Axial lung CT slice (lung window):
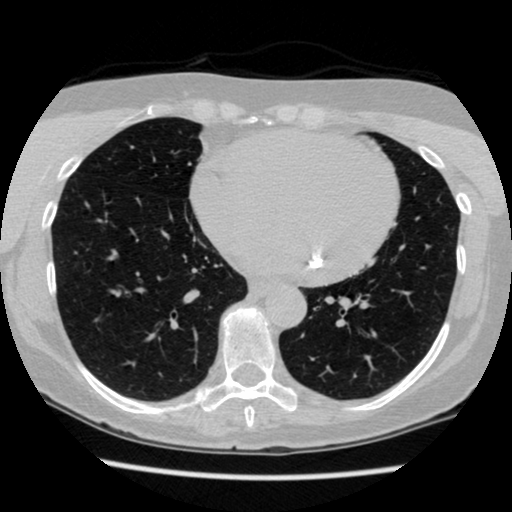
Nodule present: no